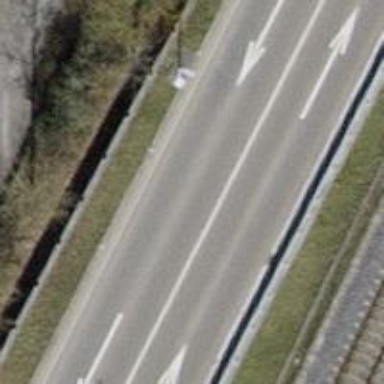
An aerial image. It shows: Tunnel on asphalt trunk highway used for motor vehicles.